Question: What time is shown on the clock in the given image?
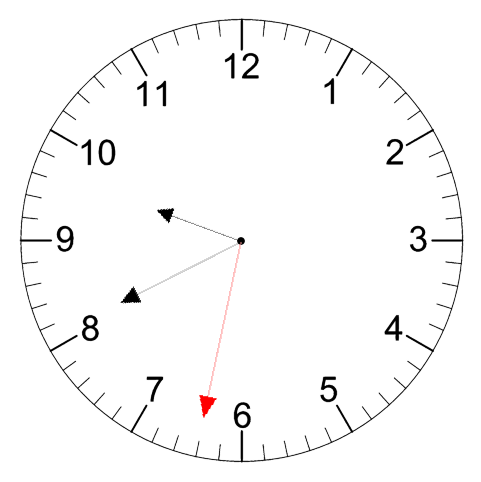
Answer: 09:40:32